Question: I am having trouble handling checkboxes in Knockout JS.
: <URL>
Note that I have provided 2 select boxes for each parent (Hero). Each one is using a different way but both are more or less "observing" the same object.

1. Click on a gray box
2. A box with a blue dotted line should appear containing the items of the Select box.
3. From here, you can edit the items of the select box.
4. Fiddle here: http://jsfiddle.net/wenbert/Xyuhk/72/
1. When I remove an item, I am not able to remove it from the Select boxes. Note that I do not want to completely remove it from the object. I just want the current item to be flagged as "isDeleted".
2. Select A - hides the item but it leaves an empty option in the select box.
3. Select B - the "ifnot: isDeleted" is not having any effect on the options.
How do I handle Select Boxes? I have rendered 2 Select Boxes in 2 different ways to try to have the 'ifnot: isDeleted' take effect but none of them are working.
Update: With this setup, how do I do the "selected" value of the select box?
'''
<button data-bind="click: addHero">Add Hero</button>
<ul data-bind="foreach: heroes">
<li class="parent" data-bind="ifnot: isDeleted, click: $parent.selectHero">
<input class="big-box" type="text" data-bind="value: name" />
<button class="btn-small" data-bind="click: $parent.removeHero">Remove Hero</button>
<br/>
SKILLS:
Select A) <select data-bind="foreach: skills">
<option data-bind="value: name, text: name, ifnot: isDeleted"></option>
</select>
Select B) <select data-bind="options: skills, optionsText: 'name', value: selected_skill.name, ifnot: isDeleted">
</select>
<br/>
<span class="instructions">(Step 1: Click somewhere here)</span>
</li>
</ul>
<div class="edit-panel" data-bind="if: selectedHero">
Edit Skill:<br/>
<div data-bind="with: selectedHero">
<button class="btn-small" data-bind="click: addSkill">Add Skill</button>
<ul data-bind="foreach: skills">
<li data-bind="ifnot: isDeleted">
<button class="btn-small" data-bind="click: $parent.setAsDefaultSkill">Set as default</button>
<input data-bind="value: name" />
<button class="btn-small" data-bind="click: $parent.removeSkill">Remove Skill</button>
</li>
</ul>
<span class="instructions">(Step 2: Remove a Skill, then have a look at the Select Box above.)</span>
</div>
</div>
<pre data-bind="text: ko.toJSON($data, null, 2)"></pre>
'''
'''
var initialData = [
{
id: '1',
name: "Batman",
isDelete: false,
selected_skill: {name: "Boxing", isDeleted: false},
skills: [
{ id: '1', name: "Karate", isDeleted: false },
{ id: '2', name: "Boxing", isDeleted: false},
{ id: '6', name: "Sonar", isDeleted: false}
]
},
{
id: '2',
name: "Hulk",
isDelete: false,
skills: [
{ id: '3', name: "MMA", isDeleted: false },
{ id: '4', name: "Rage", isDeleted: false},
{ id: '5', name: "Extra Strength", isDeleted: false}
]
},
];
function Hero(data) {
var self = this;
self.name = ko.observable(data.name);
self.selected_skill= ko.observable(data.selected_skill);
self.skills = ko.observableArray(ko.utils.arrayMap(data.skills, function(i) {
return new Skills(i);
}));
self.addSkill = function() {
self.skills.push(new Skills({name: '---', isDeleted: false}));
}
self.setAsDefaultSkill = function(item) {
self.selected_skill(item);
}
self.isDeleted = ko.observable(data.isDeleted);
self.removeSkill = function(item) {
item.isDeleted(true);
}
}
function Skills(data) {
var self = this;
self.name = ko.observable(data.name);
self.isDeleted = ko.observable(data.isDeleted);
}
function SuperheroViewModel(data) {
var self = this;
self.heroes = ko.observableArray(ko.utils.arrayMap(data, function(i){
return new Hero(i);
}));
self.selectedHero = ko.observable();
self.selectedHero.skills = ko.observableArray();
self.addHero = function() {
self.heroes.push(
new Hero({
name: 'Wolverine',
isDelete: false,
skills: [{name: 'Breathing', isDeleted: false}],
})
);
}
self.selectHero = function(item) {
self.selectedHero(item);
}
self.removeHero= function(item) {
item.isDeleted(true);
}
}
ko.applyBindings(new SuperheroViewModel(initialData ));
'''
I hope everything is clear.
Any reply will be greatly appreciated.
THanks!
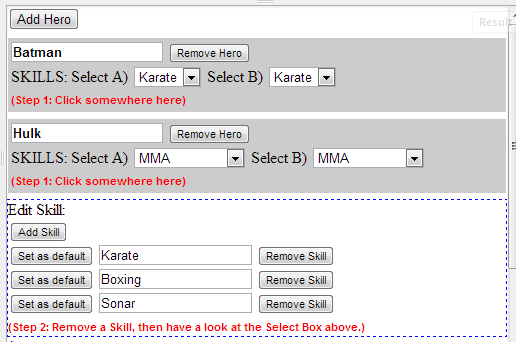
Answer: I would do the filtering in the viewmodel. So I would create a filtered collection something like 'availableSkills'
'''
self.availableSkills = ko.computed(function() {
return ko.utils.arrayFilter(self.skills(), function(item) {
return !item.isDeleted();
})
});
'''
And then I would use this in the selects:
'''
<select data-bind="foreach: availableSkills">
<option data-bind="value: name, text: name"></option>
</select>
'''
<URL>